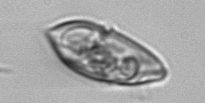
Label: Gyrodinium